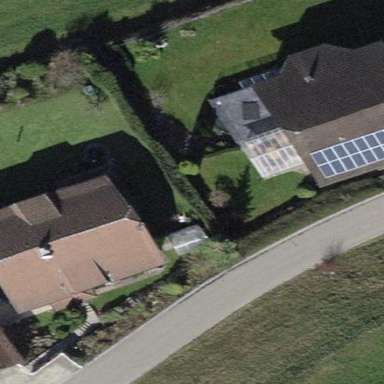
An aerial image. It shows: Simple and straightforward house.